Question: I have a an image of size 180x220 containing some noise in the region for example (145:180,1:65).
My question is how to remove the noise in this region without affecting the other parts of the image using Matlab.
Thank you very much.
Edit: I want to remove the noise in the regions (1:146,1:25) and (1:15,25,174) from the following image:

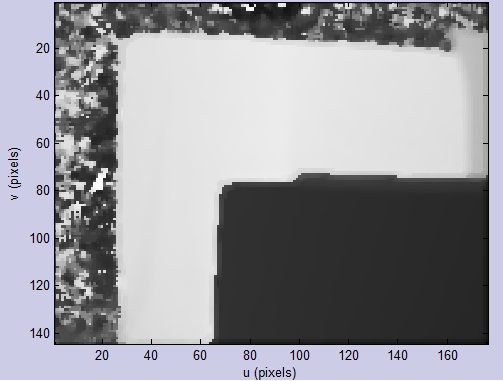
Answer: In general, this would go something like
'''
% filter image in-place
img(145:180, 1:65) = medfilt2(img(145:180, 1:65));
'''
Note that most filters require some context of the region of interest to do a proper interpolation/averaging/etc., so you might want to take this approach:
'''
% Note: increase ROI by 10 on each side
offset = 10;
img_tmp = img(145-offset : 180+offset, 1 : 65+offset);
% apply filter
img_tmp = medfilt2(img_tmp, [additional parameters]);
% put filtered image back in its proper place
img(145:180, 1:65) = img_tmp(offset:end-offset+1, 1:end-offset+1);
'''